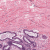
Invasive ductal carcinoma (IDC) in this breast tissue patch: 0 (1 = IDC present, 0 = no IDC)